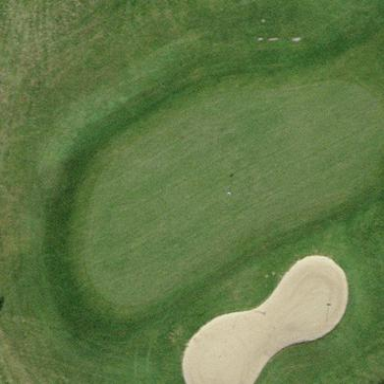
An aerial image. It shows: Golf green.